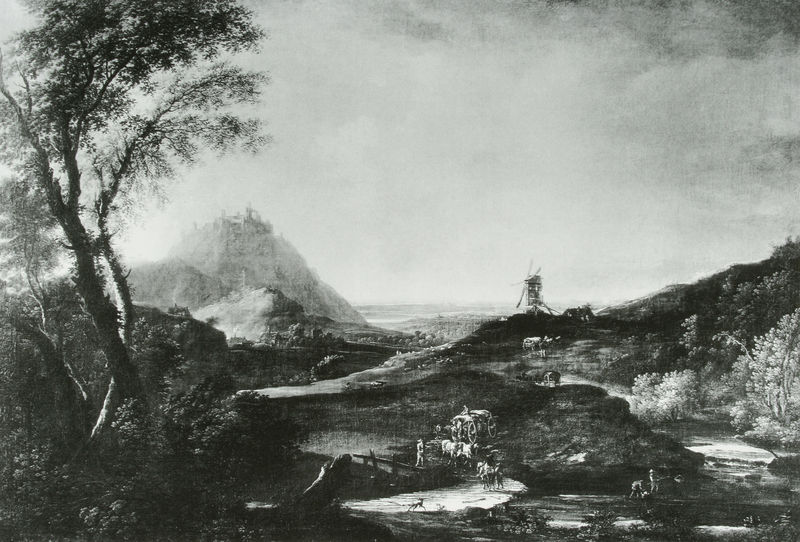
Titel: Landschaft mit dem Kyffhäuser
Künstler: Johann Alexander Thiele
Standort: verbrannt
Institution: verbrannt
Schlagwörter: baum, berg, blätter, dunkel, himmel, meer, schatten, wasser, weiß, wolken, bäume, fluss, grün, landschaft, menschen, see, teich, äste, grau, hell, hintergrund, schwarz, skizze, strasse, zeichnung, ausblick, haus, hund, hunde, tier, tiere, weg, zaun, malerei, bach, ebene, feld, ferne, horizont, hügel, kühe, mühle, natur, weite, wind, windmühle, brücke, busch, büsche, gebüsch, hütte, kirche, pfad, sträucher, tal, wald, anhöhe, arbeit, bauern, esel, pferd, pferde, küste, ansicht, heu, berge, gebirge, gipfel, dorf, nebel, idylle, kutsche, wagen, steg, unscharf, foto, fotografie, panorama, ruine, rinder, burg, kegel, wandern, festung, druck, schwarz-weiß, sumpf, niederländisch, verschwommen, moor, reise, laubbäume, eiche, atmosphäre, ochse, reproduktion, fischen, fuhrwerk, natr, leiterwagen, wehrbau, stauch, bockwindmühle, windmühel, windühle, transportieren, n, #horizont, zeichnung berge, umherziehen